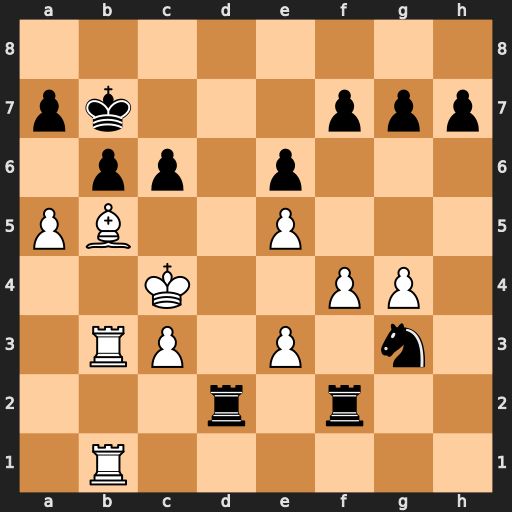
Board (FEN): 8/pk3ppp/1pp1p3/PB2P3/2K2PP1/1RP1P1n1/3r1r2/1R6
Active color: w
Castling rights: -
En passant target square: -
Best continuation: Ba6+ Kc7 axb6+ axb6 Rxb6